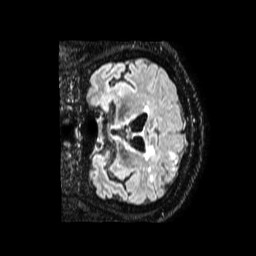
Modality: FLAIR
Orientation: coronal
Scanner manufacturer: philips
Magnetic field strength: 1.5 T
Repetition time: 4.8 s
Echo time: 0.3934 s